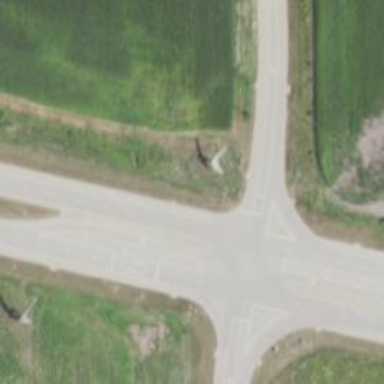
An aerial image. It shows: Secondary link road.